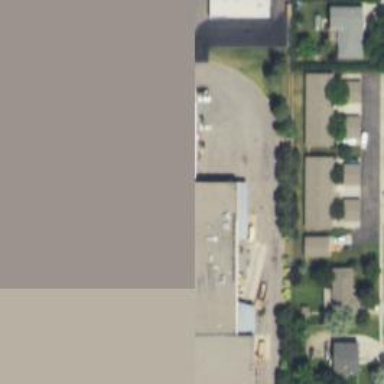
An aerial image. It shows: Retail building.